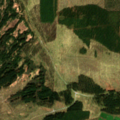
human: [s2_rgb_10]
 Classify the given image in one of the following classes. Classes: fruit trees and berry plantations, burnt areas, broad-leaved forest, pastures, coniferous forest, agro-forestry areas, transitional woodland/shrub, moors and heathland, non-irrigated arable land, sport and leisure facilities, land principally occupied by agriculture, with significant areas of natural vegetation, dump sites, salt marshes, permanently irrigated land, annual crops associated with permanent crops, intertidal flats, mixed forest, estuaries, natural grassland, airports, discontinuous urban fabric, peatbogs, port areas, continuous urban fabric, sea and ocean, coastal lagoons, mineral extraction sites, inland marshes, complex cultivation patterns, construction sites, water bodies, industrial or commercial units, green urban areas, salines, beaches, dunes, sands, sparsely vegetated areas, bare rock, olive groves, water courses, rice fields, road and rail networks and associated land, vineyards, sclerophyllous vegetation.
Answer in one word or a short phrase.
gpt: pastures, coniferous forest, moors and heathland, transitional woodland/shrub